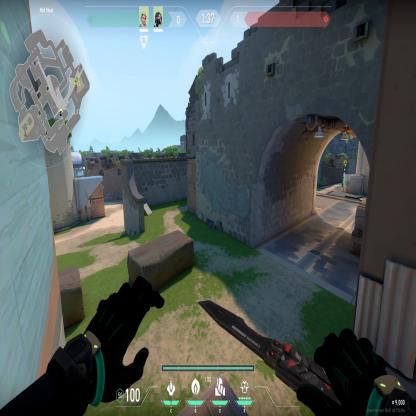
Label: teammate